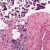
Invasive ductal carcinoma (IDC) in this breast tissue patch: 0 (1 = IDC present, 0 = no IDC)